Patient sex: M
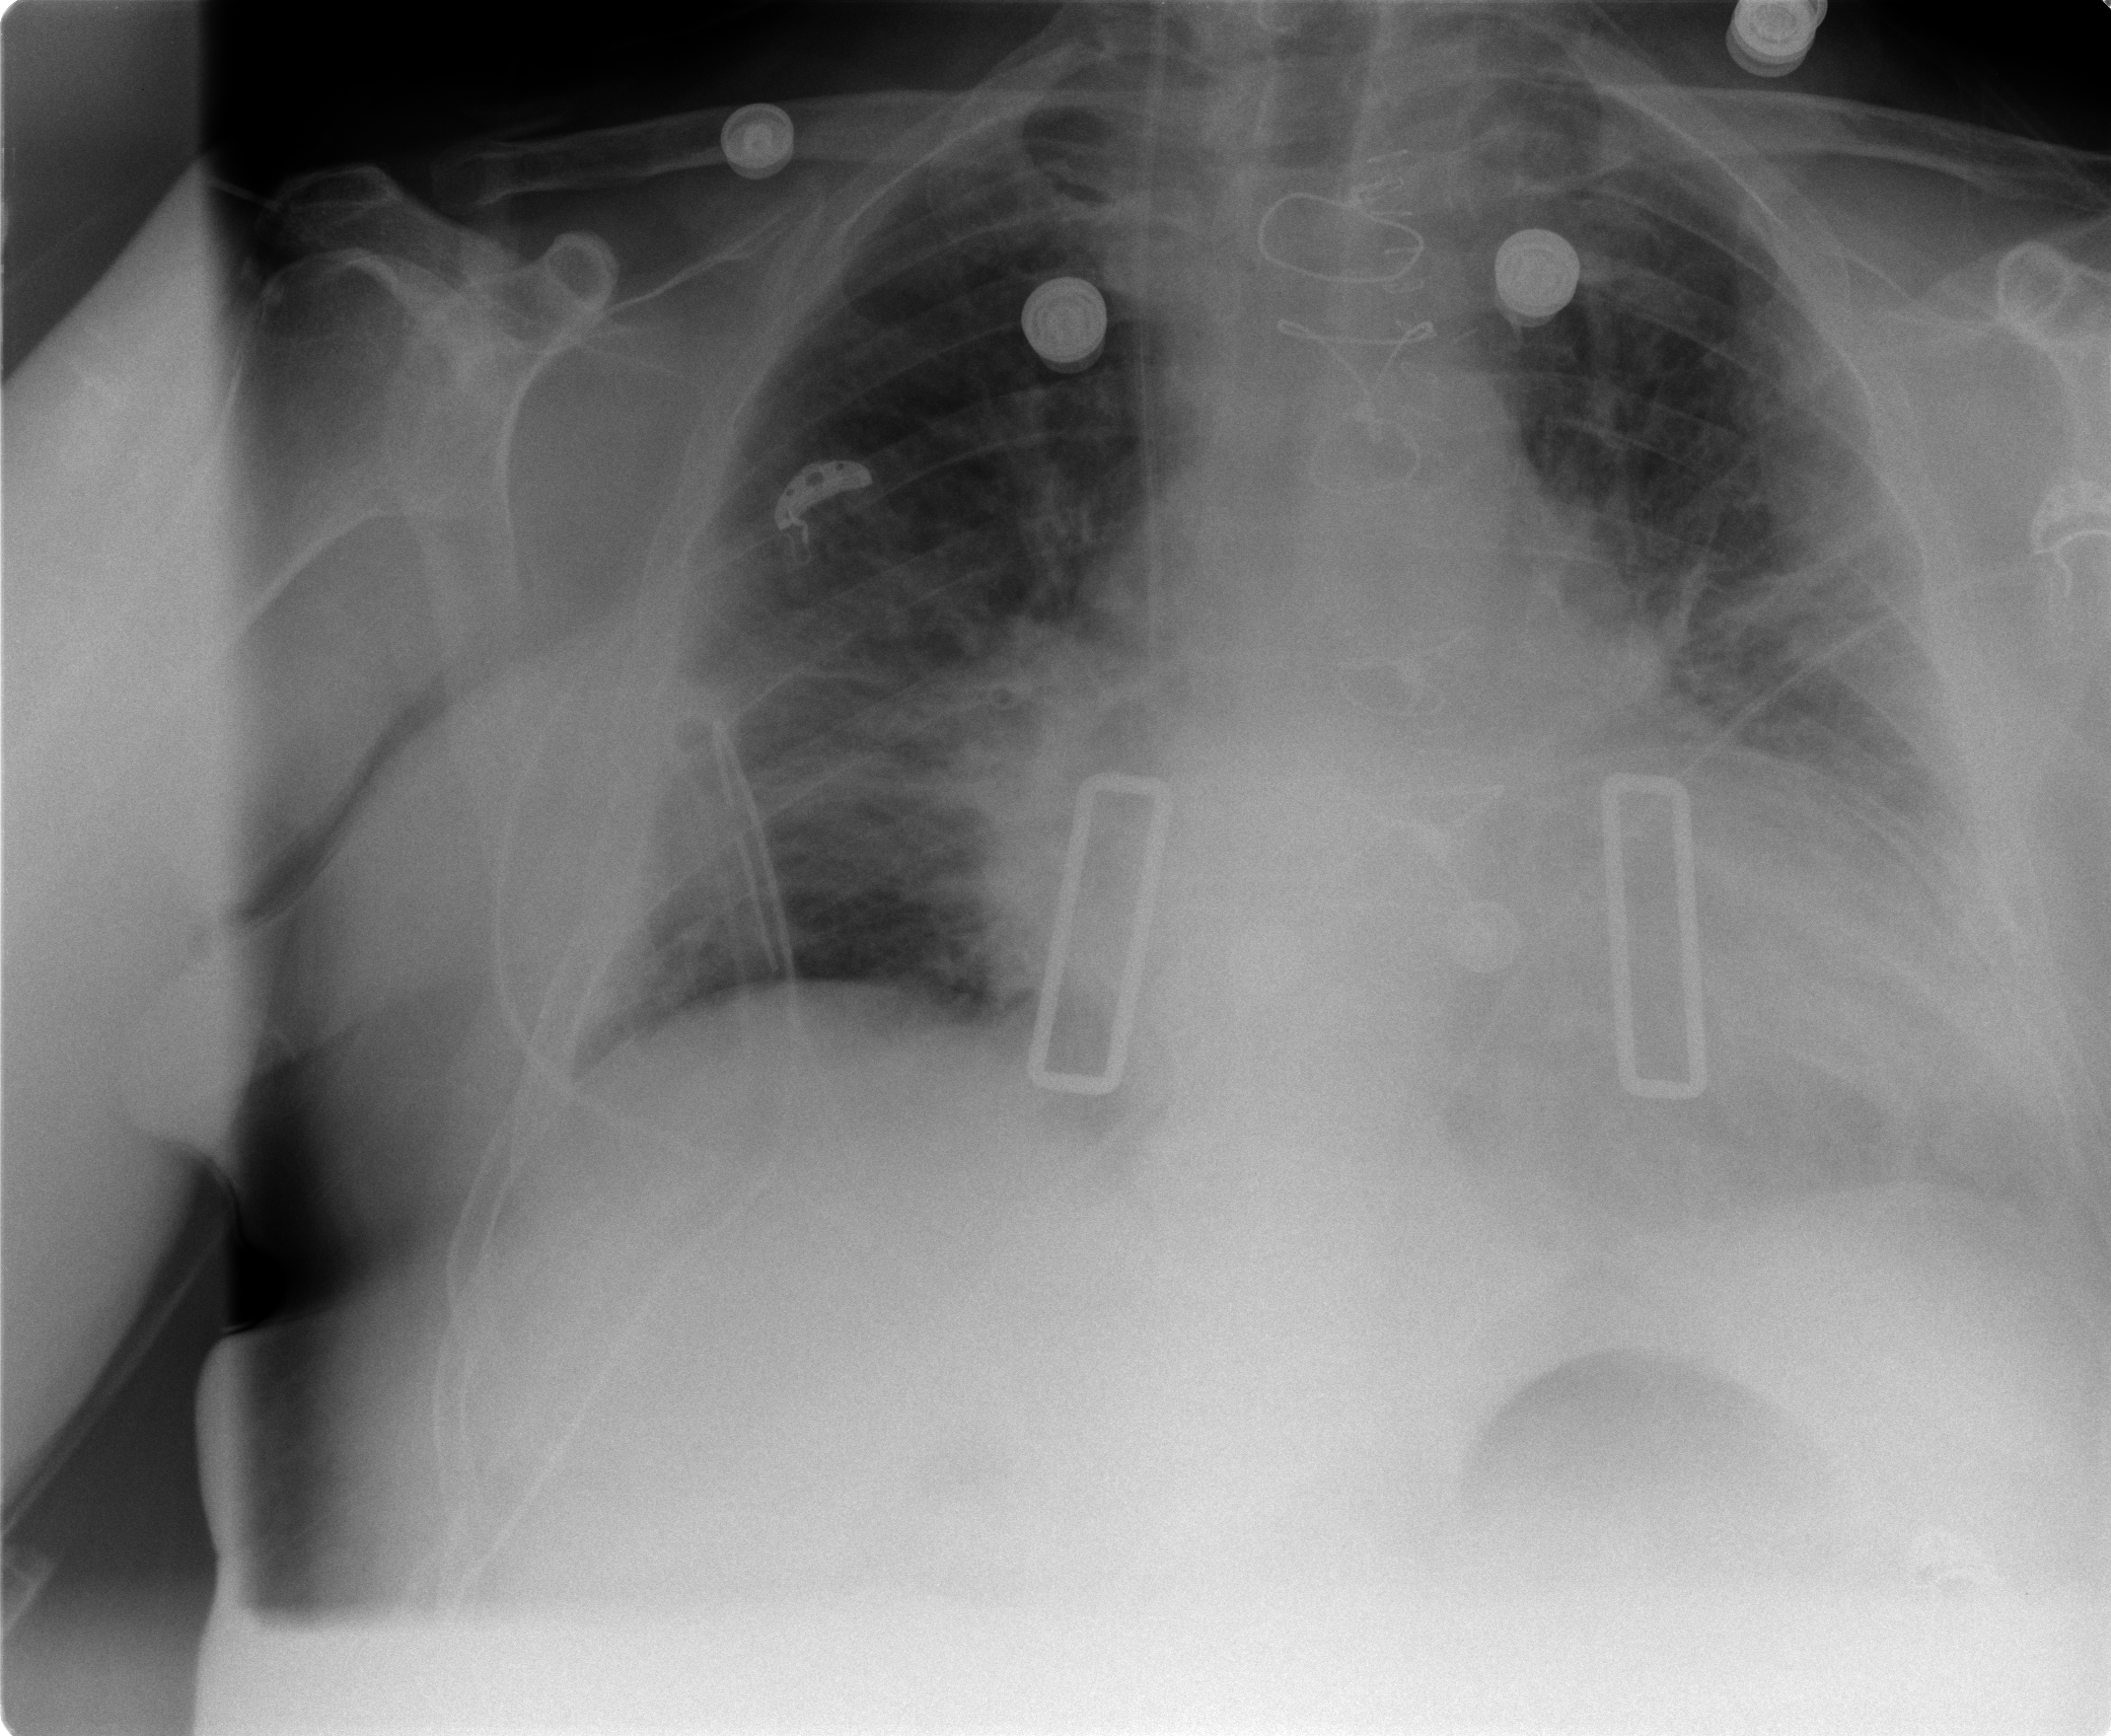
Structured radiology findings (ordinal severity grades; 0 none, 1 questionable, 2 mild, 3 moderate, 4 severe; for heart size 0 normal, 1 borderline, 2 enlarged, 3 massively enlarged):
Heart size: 2
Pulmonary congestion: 2
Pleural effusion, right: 0
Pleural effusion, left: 2
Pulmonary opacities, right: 3
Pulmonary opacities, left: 2
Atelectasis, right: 2
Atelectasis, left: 2